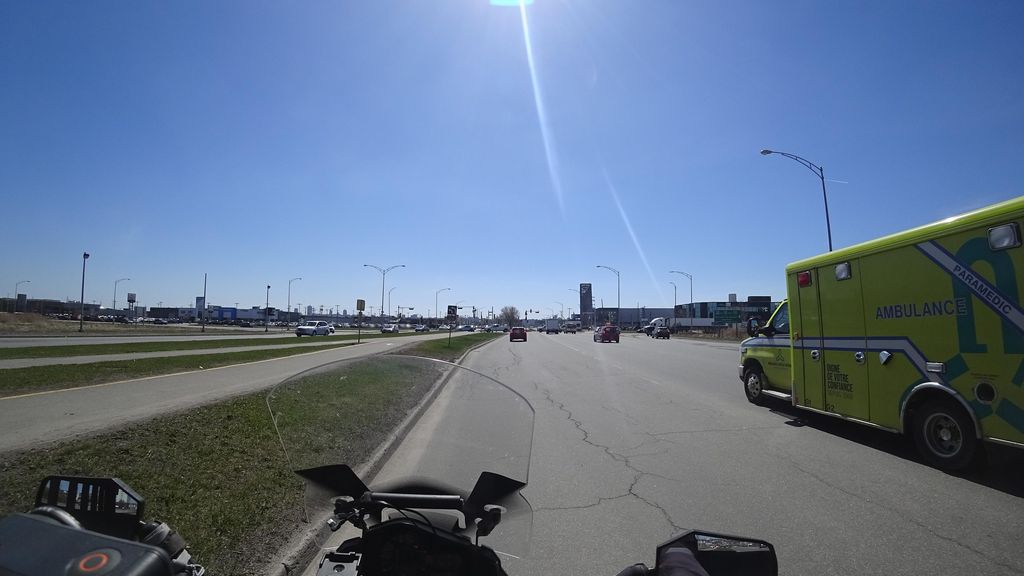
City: quebec_city